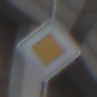
Verkehrszeichen: Vorfahrtsstrasse
Umgebung: Roofed, Urban
Tageszeit: MorningAfternoon
Wetter: PartlyCloudy
Licht: Natural
Jahreszeit: NotSpecified
Kontrast: MediumContrast